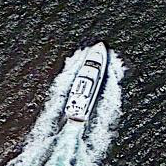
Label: civil